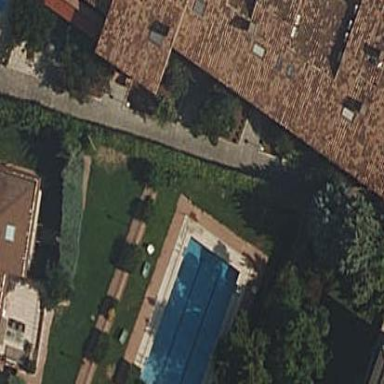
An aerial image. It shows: Swimming pool located in leisure land.